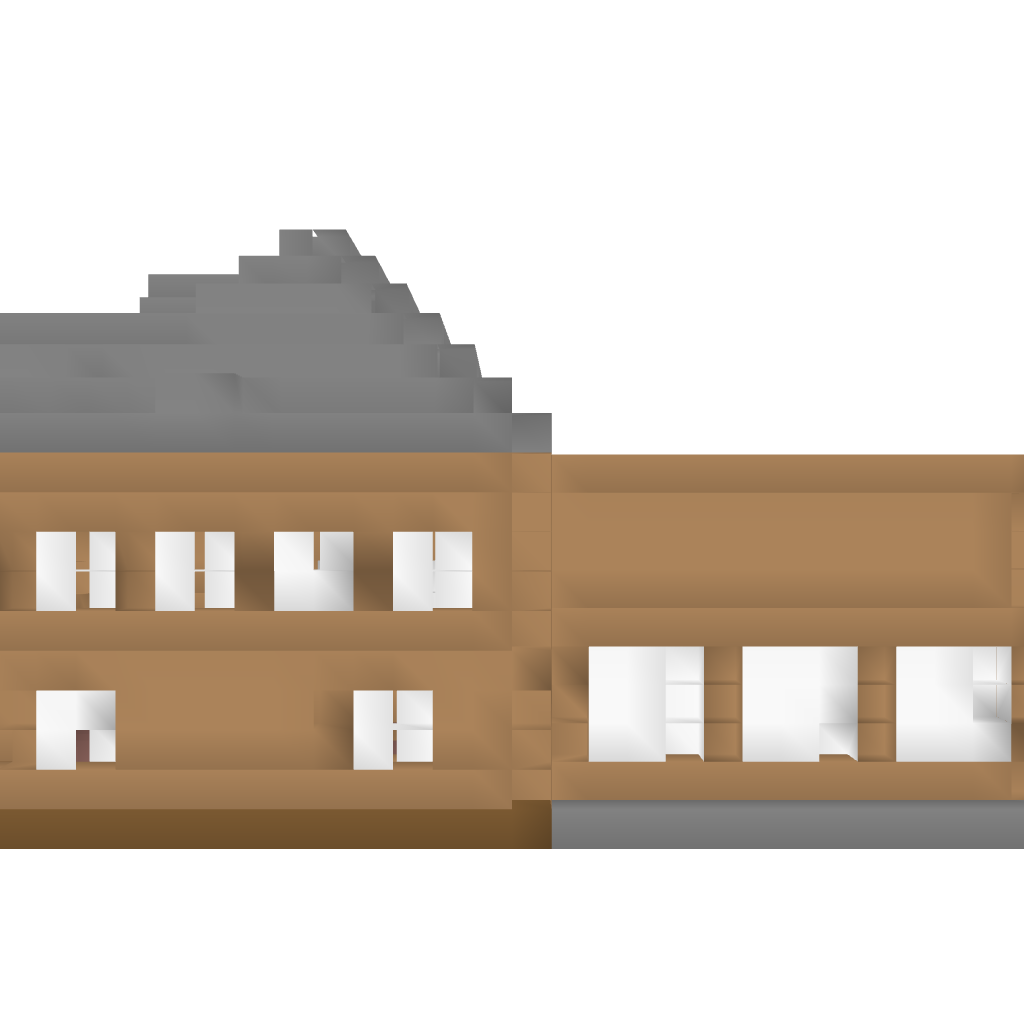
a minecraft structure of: Modern Mansion good quality